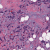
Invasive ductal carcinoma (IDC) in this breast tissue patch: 1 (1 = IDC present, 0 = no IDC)